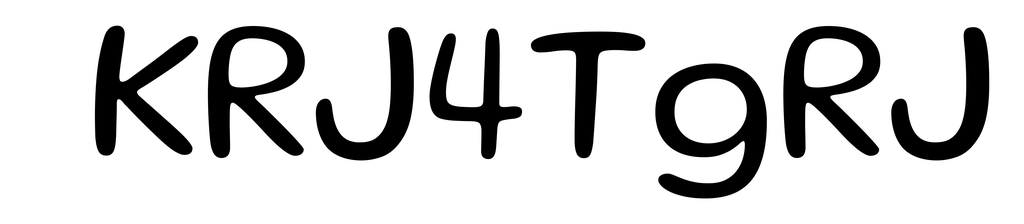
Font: Gluten_Light